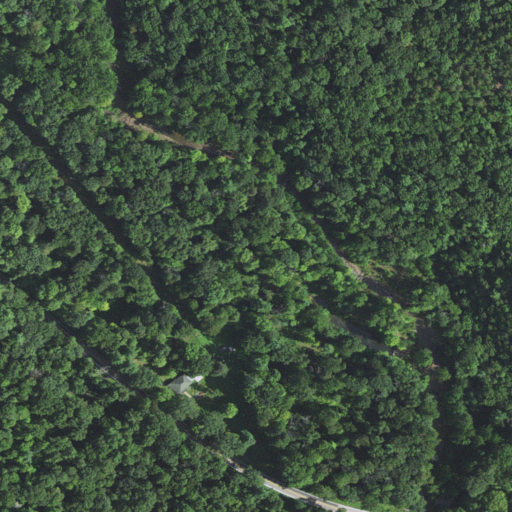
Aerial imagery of valley in Virginia named Georgia Camp Hollow containing deciduous forest, mixed forest, and open development